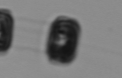
Label: Thalassiosira